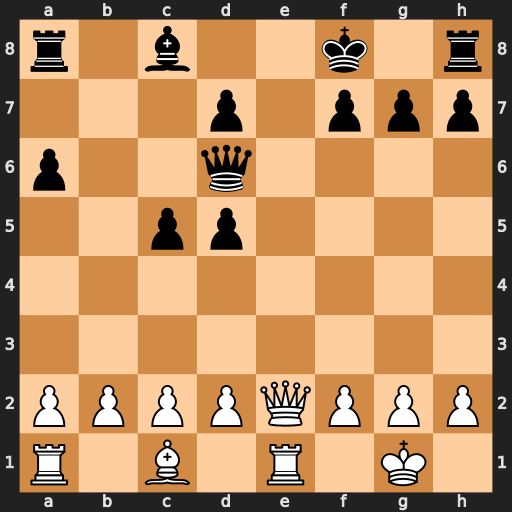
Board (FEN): r1b2k1r/3p1ppp/p2q4/2pp4/8/8/PPPPQPPP/R1B1R1K1
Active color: w
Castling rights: -
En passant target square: -
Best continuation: Qe8#